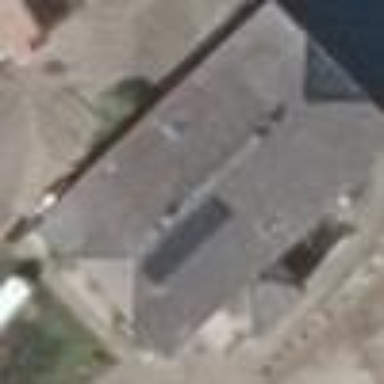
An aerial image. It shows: House with half-hipped roof. The roof orientation is along the house.